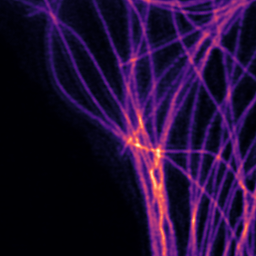
Label: Super-resolution Microtubules image